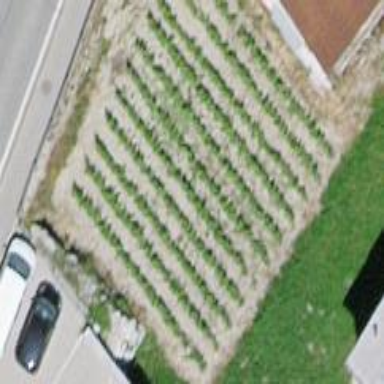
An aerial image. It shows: Vineyard growing grapes.